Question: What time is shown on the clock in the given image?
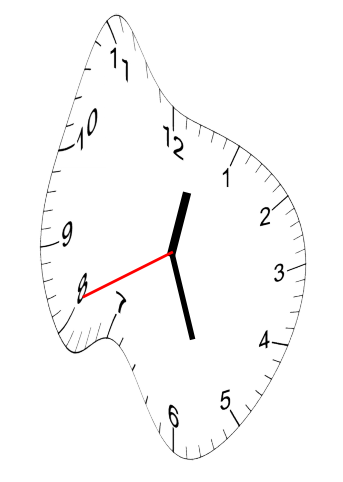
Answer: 12:26:41